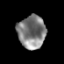
Tissue: prostate
Cell type: T cells
Senescence score: 0.3154
Nuclear area (px): 897
Mean DAPI intensity: 127.697